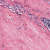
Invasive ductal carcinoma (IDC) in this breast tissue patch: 0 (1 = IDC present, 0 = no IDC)